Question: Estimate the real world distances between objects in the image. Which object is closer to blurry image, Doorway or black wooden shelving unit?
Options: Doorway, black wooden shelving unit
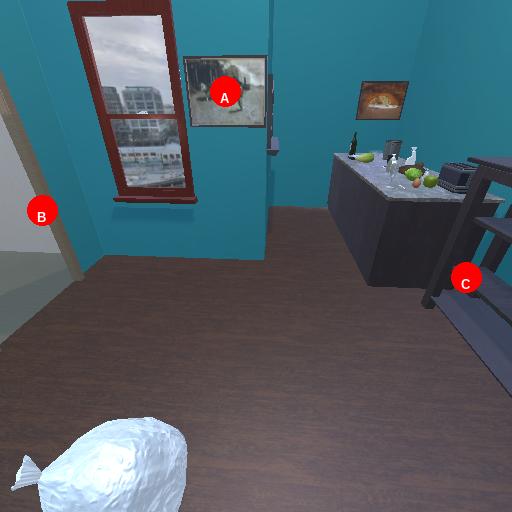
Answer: Doorway